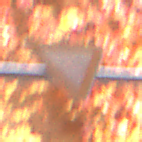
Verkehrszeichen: VorfahrtGewaehren
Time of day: MorningAfternoon
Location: Outdoor (Urban)
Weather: Clear
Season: NotSpecified
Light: Natural